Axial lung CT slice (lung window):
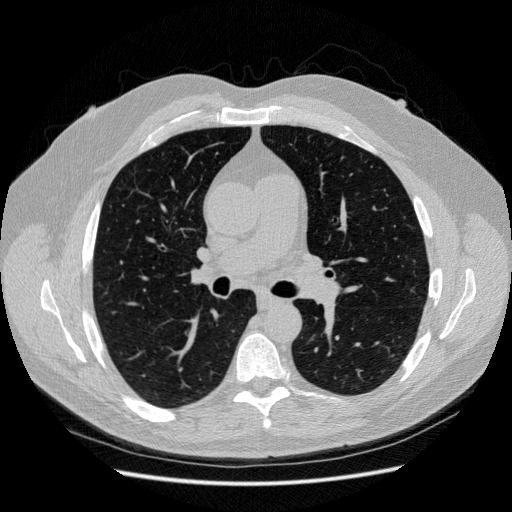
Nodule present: no